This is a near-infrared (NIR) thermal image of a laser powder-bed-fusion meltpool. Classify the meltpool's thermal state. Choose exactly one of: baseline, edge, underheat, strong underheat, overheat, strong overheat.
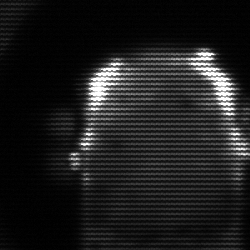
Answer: baseline